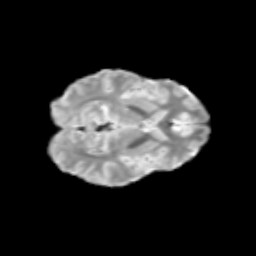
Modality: T2w
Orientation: axial
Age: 12
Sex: female
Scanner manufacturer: siemens
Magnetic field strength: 3 T
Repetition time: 3.8 s
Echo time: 0.07 s